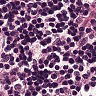
Metastatic tissue present: no